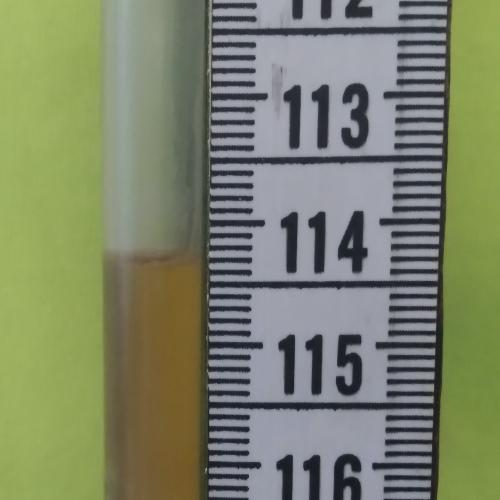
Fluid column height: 114.3 cm